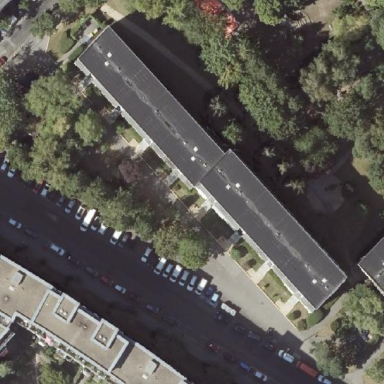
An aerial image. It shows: Apartment building with flat roof.